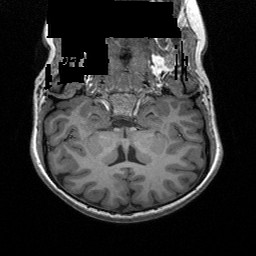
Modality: T1w
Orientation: sagittal